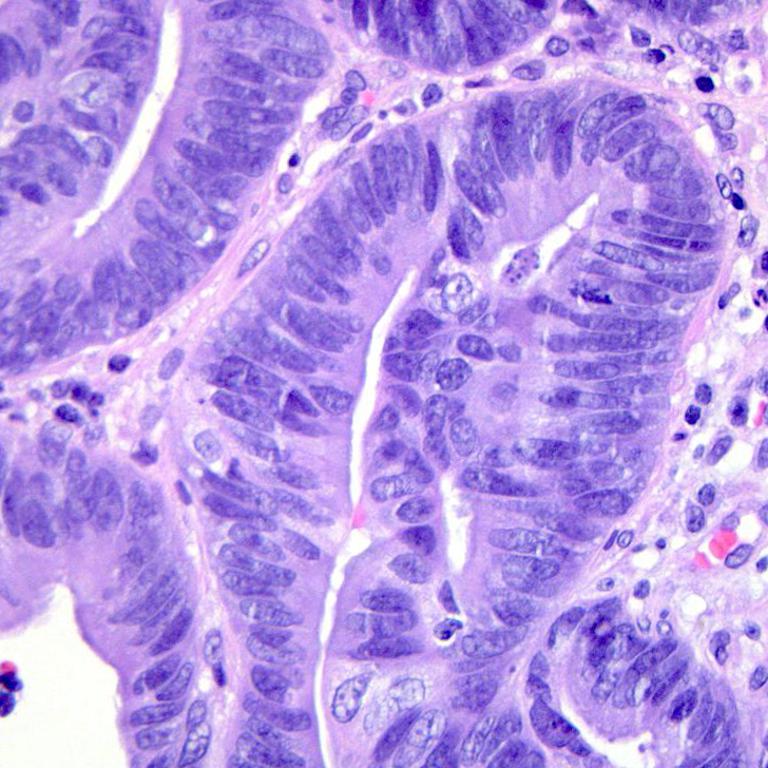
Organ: colon
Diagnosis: adenocarcinomas